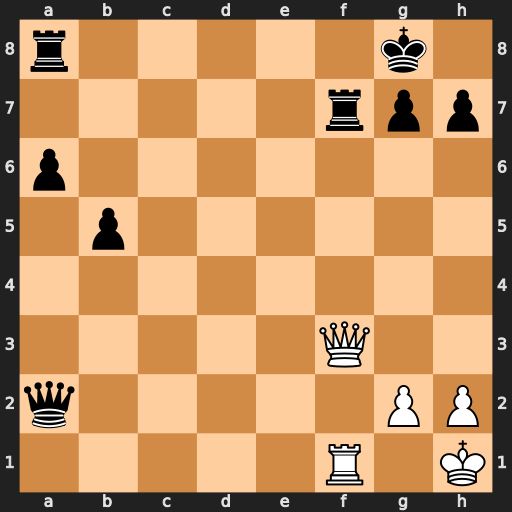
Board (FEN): r5k1/5rpp/p7/1p6/8/5Q2/q5PP/5R1K
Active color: w
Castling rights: -
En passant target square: -
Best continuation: Qxa8+ Rf8 Qxf8#